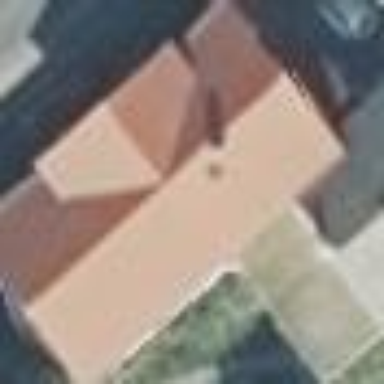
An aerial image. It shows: Building.